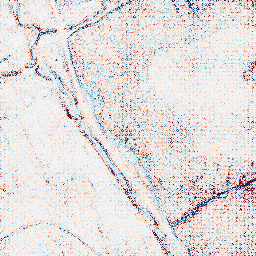
Category: edge_preserving
Decomposition family: anisotropic_diffusion
Decomposition parameters: iterations: 5
kappa: 50
gamma: 0.05
Upsampling method: regularized
Upsampling parameters: scale: 4
lambda_reg: 0.1
Upsampling scale: 4